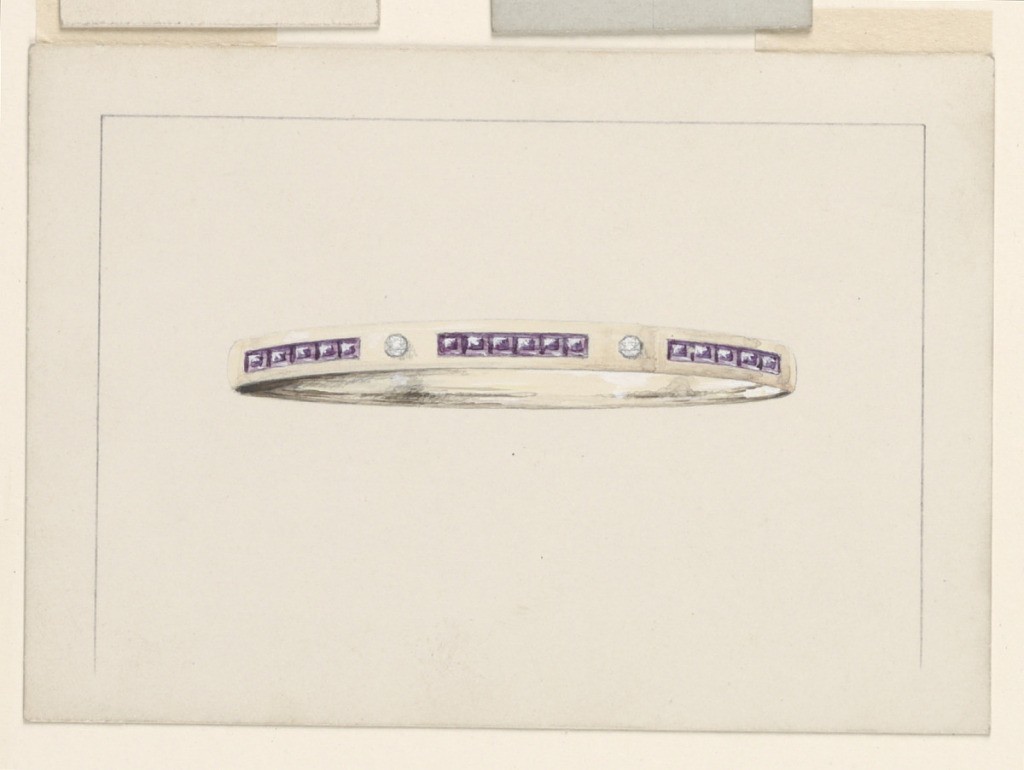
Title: Design for a Bracelet
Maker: George E Germer, 1868 – 1936
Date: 1910–1915
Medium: Graphite, brush and white gouache, brush and brown, blue watercolor on cardboard
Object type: Projects for braclets
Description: Bordering lines as 1939-84-20. Rows of lilac gems alternate with a diamond, on a band.